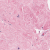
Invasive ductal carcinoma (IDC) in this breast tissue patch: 0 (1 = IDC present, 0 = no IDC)